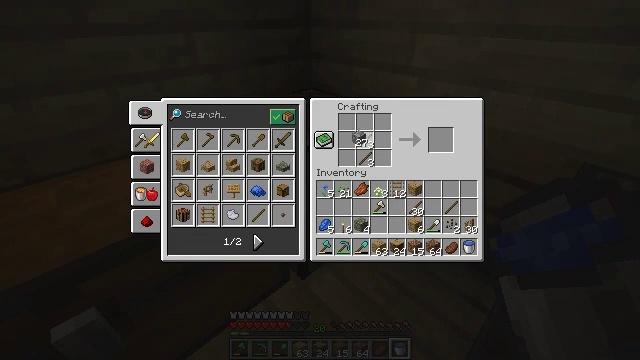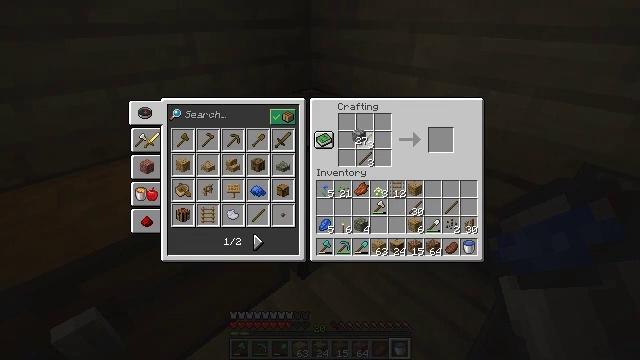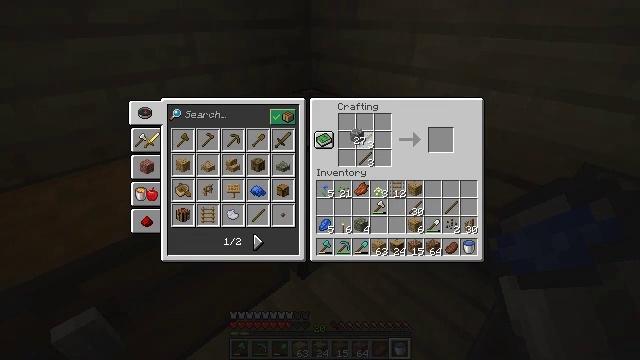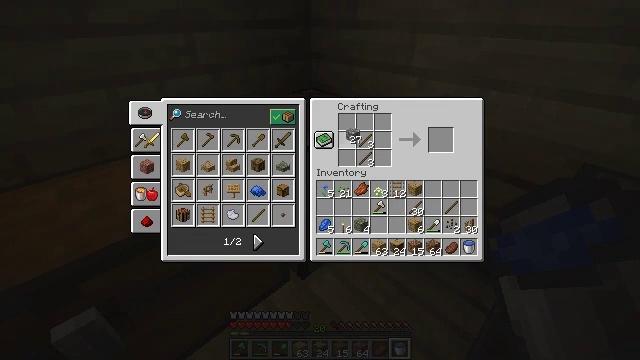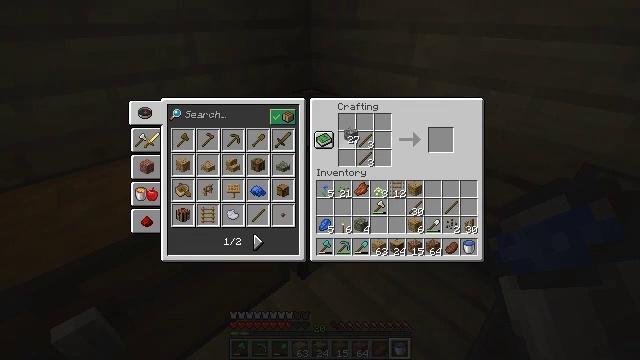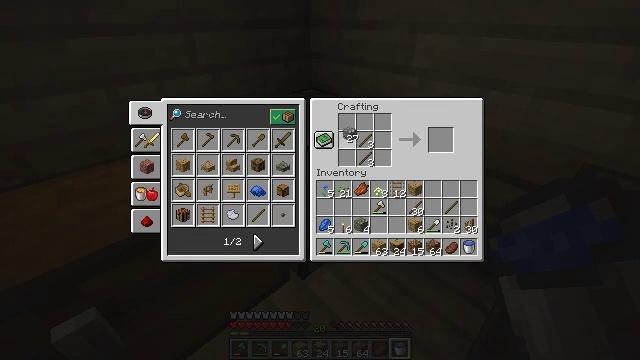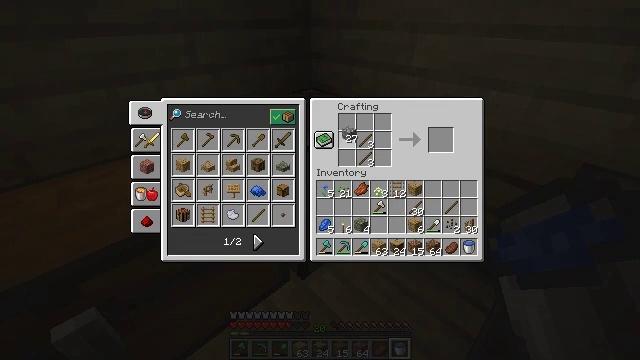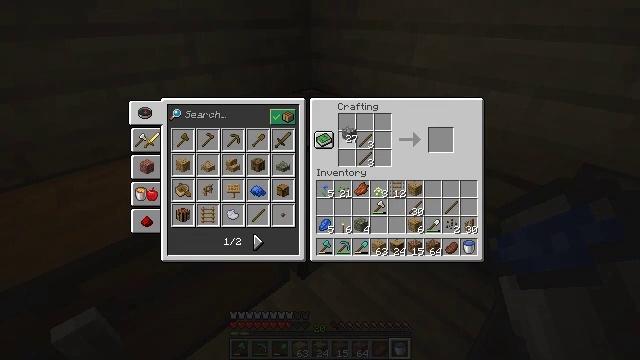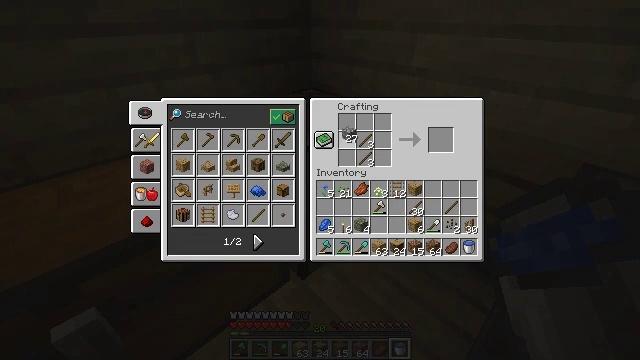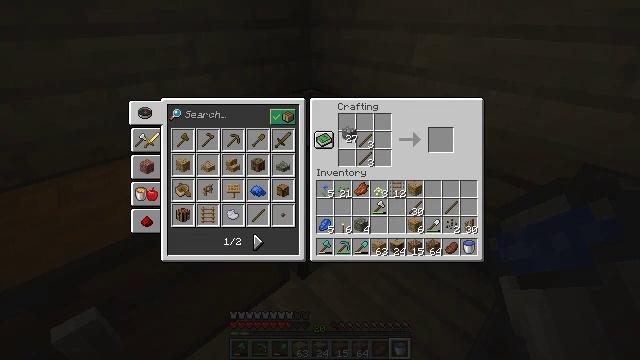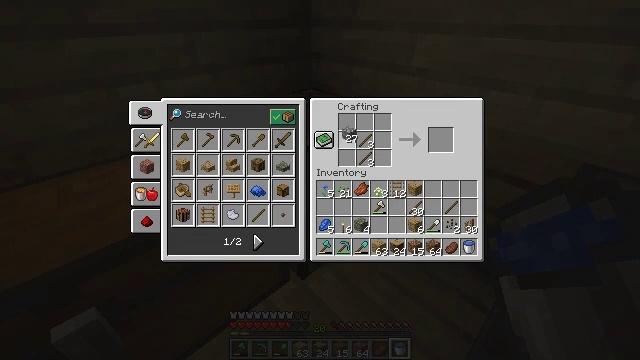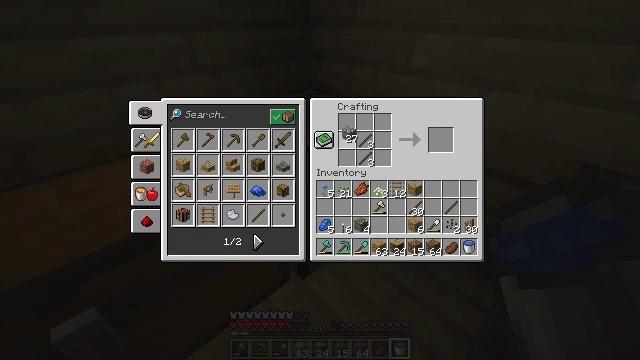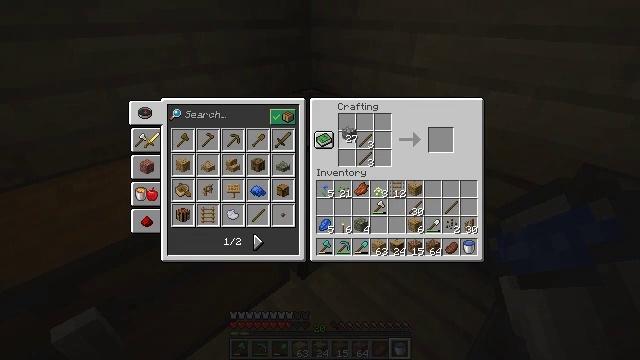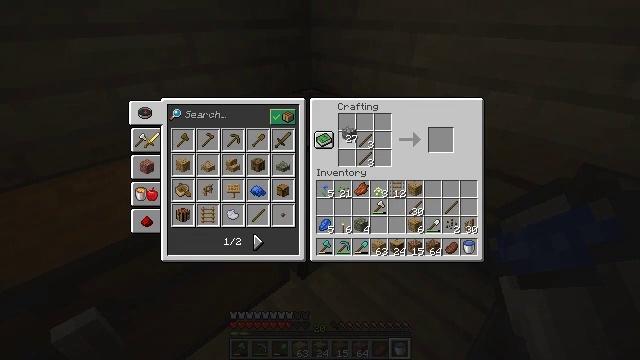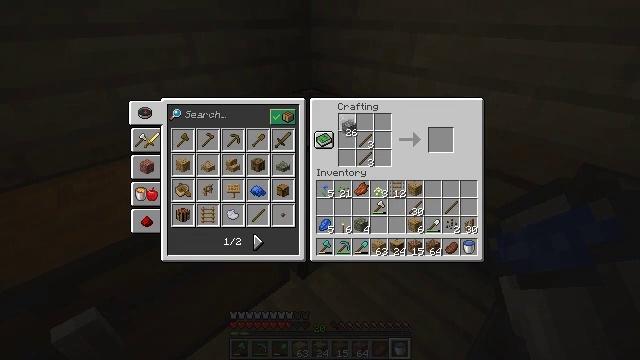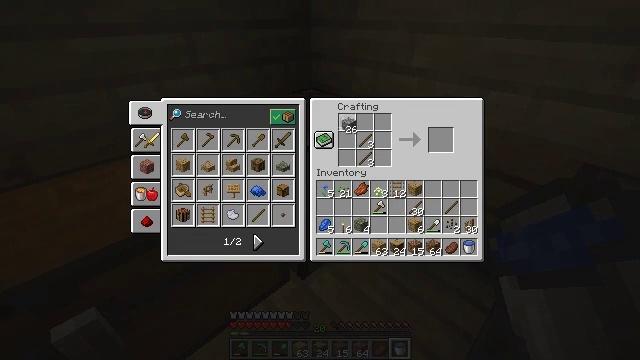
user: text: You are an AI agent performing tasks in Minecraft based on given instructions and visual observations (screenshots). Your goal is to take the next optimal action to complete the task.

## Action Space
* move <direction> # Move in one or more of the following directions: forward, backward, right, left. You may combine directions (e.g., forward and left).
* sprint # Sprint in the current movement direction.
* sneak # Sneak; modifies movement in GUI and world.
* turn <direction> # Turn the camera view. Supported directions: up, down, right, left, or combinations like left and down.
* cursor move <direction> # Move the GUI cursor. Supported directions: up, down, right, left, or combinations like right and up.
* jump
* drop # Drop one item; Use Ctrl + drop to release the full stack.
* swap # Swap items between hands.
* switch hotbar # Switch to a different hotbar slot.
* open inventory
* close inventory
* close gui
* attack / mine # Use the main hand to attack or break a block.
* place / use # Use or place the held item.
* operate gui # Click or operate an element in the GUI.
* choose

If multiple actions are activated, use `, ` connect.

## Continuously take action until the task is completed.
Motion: motion action
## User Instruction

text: Use cobblestone to make a stone hoe.
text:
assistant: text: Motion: no_op
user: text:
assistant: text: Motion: no_op
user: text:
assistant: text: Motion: no_op
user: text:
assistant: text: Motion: no_op
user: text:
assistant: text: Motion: no_op
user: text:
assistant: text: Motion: no_op
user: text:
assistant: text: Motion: no_op
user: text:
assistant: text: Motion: no_op
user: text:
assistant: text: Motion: no_op
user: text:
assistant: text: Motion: no_op
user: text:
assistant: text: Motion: choose
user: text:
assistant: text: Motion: choose
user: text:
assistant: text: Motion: choose
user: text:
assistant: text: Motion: no_op
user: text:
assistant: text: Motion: no_op
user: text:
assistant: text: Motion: no_op
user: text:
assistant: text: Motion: no_op
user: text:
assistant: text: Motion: no_op
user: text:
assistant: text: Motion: no_op
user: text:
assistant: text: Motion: choose
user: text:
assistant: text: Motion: choose
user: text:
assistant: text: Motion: choose
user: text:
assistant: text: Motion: no_op
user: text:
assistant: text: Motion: no_op
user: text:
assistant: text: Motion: cursor move right
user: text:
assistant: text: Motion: no_op
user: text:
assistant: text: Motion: no_op
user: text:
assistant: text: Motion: no_op
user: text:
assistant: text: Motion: no_op
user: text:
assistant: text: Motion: no_op